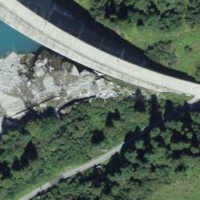
EUNIS habitat code: 26
Species observed at this site:
Parnassia palustris